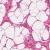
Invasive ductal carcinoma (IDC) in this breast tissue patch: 0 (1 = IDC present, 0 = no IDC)